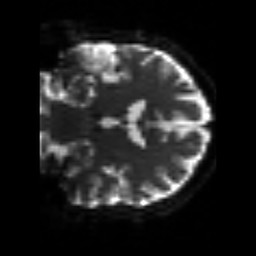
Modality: sbref
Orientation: coronal
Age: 63
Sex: male
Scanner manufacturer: siemens
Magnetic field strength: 3 T
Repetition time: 3.2 s
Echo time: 0.081 s